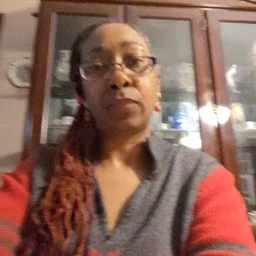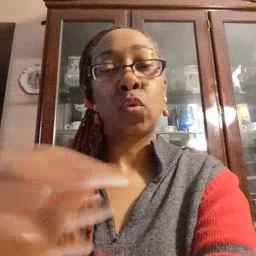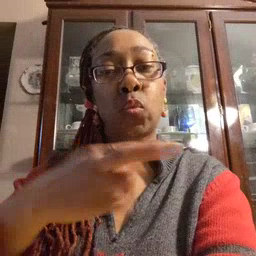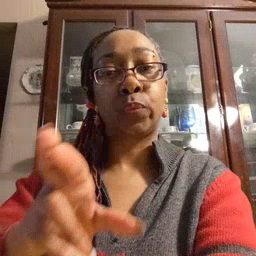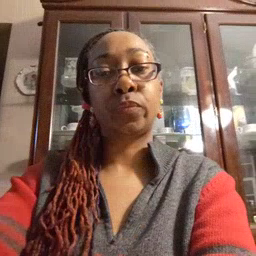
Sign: room